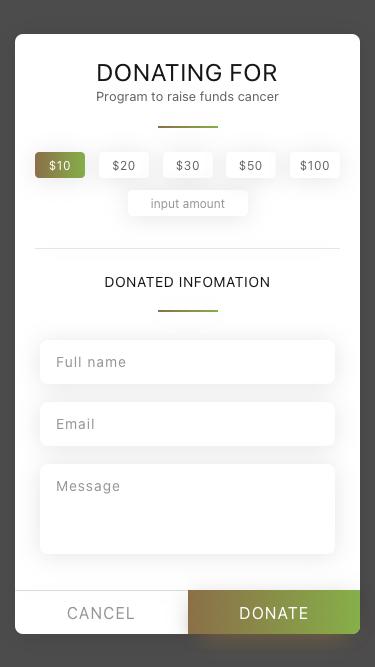
Text in this UI design:
$10
$20
$30
input amount
$50
$100
DONATING FOR
Program to raise funds cancer
DONATed infomation
Full name
Email
Message
donate
cancel